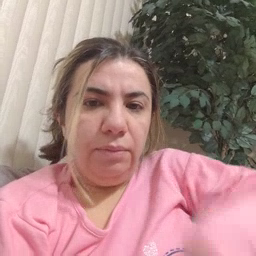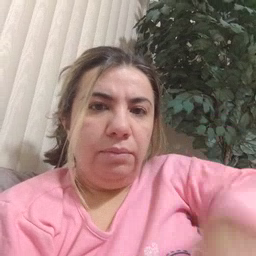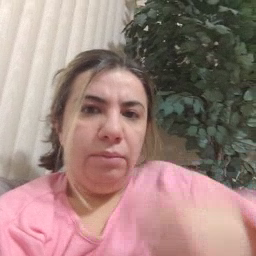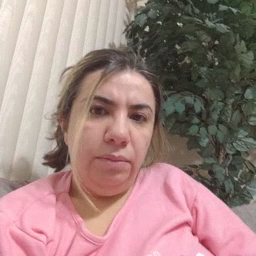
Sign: zipper